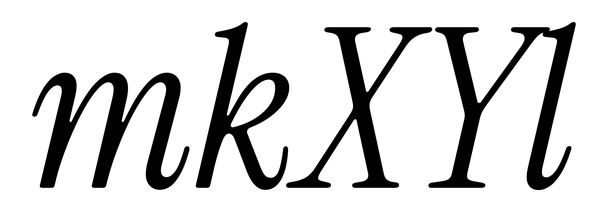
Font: InstrumentSerif-Italic